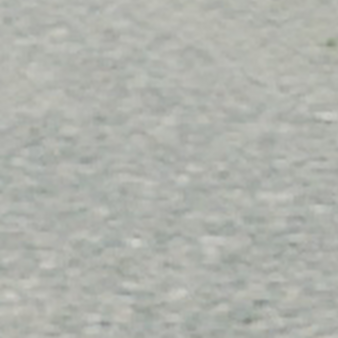
Label: other